Question: Quick question guys - what would be the best method to achieve effect like below? I want the exact shape of a button, but in different colour, to slide in from the bottom. I currently have the button on pure CSS, can I keep it that way (preferred) or do I need to make the button a sprite gfx and just animate background position?

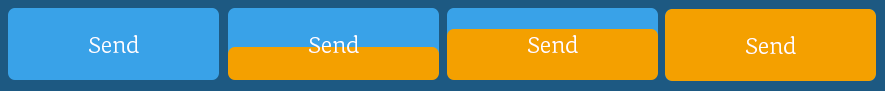
Answer: You can do it with ':before' pseudo-selector like this:
'''
<div class="button"><a href="#">Send</a></div>
'''
'''
.button {
width:150px;
border-radius:10px;
position:relative;
overflow:hidden;
}
.button a{
display:block;
height:50px;
line-height:50px;
position:relative;
z-index:10;
}
.button:before {
content:" ";
display:block;
width:150px;
height:50px;
border-radius:10px;
background:orange;
position:absolute;
left:0;
top:100%;
transition:all 1s;
}
.button:hover:before {
top:0;
}
'''
Check this <URL>